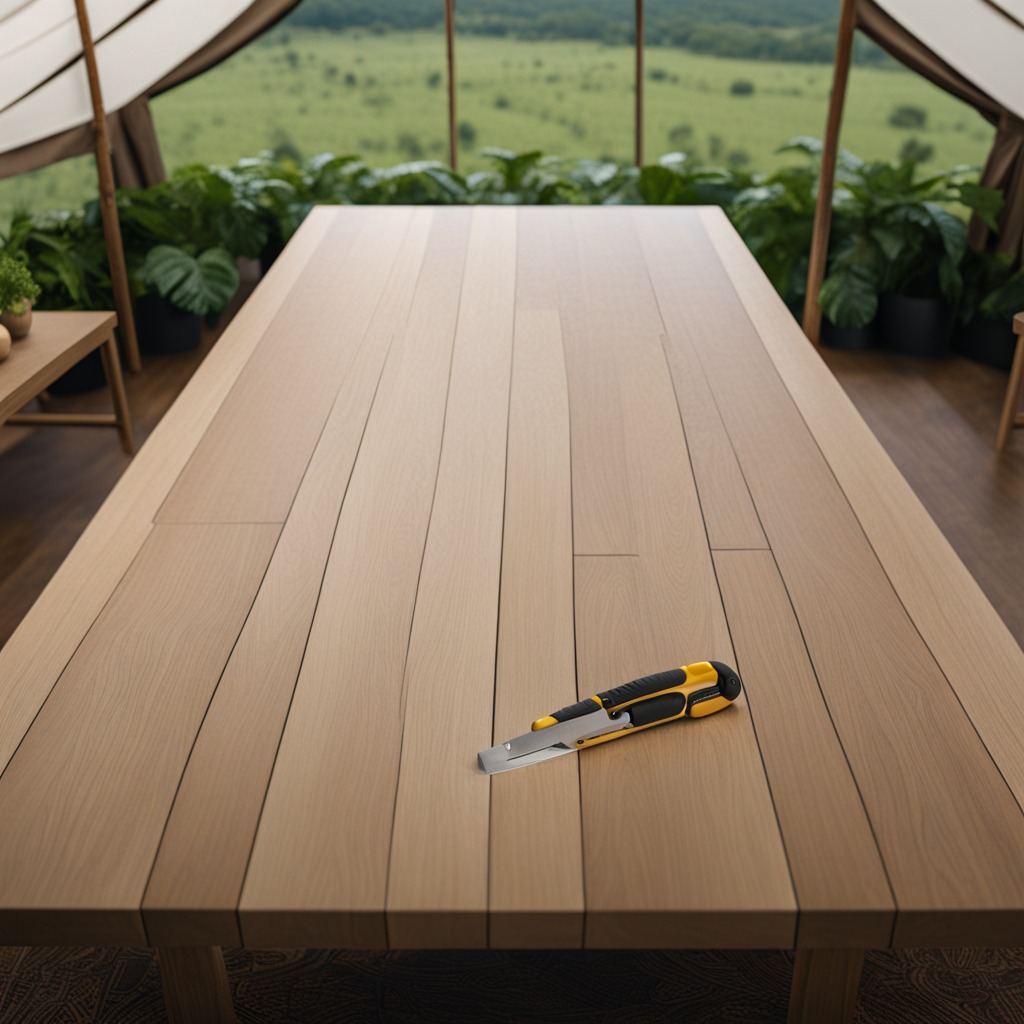
A utility knife is lying on the wooden table.